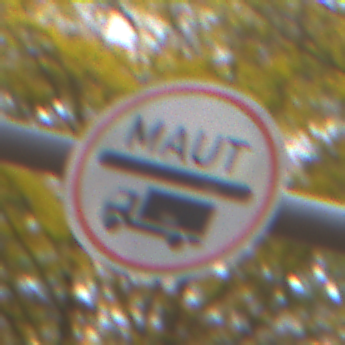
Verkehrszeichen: Mautpflicht
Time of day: Midday
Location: Outdoor (Nature)
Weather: Overcast
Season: NotSpecified
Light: Natural